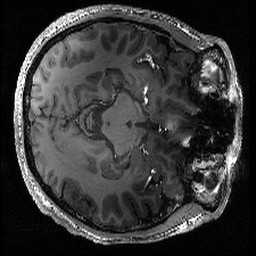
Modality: T1w
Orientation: axial
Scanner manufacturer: siemens
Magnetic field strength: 6.98 T
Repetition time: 2.4 s
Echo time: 0.00283 s